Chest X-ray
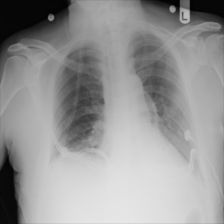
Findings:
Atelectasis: negative
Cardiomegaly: negative
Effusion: negative
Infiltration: negative
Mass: negative
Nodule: negative
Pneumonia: negative
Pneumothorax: negative
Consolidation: negative
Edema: negative
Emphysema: negative
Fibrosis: negative
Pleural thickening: negative
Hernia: negative